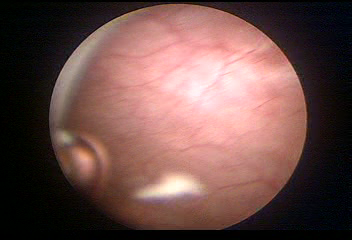
Modality: WLC
Class: Normal mucosa
Bladder cancer association: No